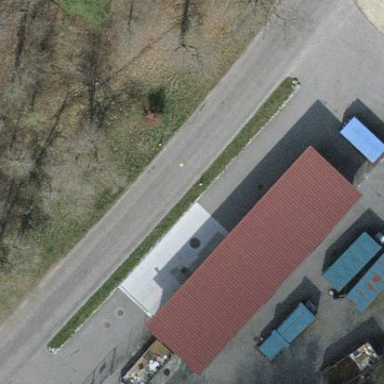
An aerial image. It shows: Recycling center for various types of waste.